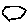
Label: hexagon